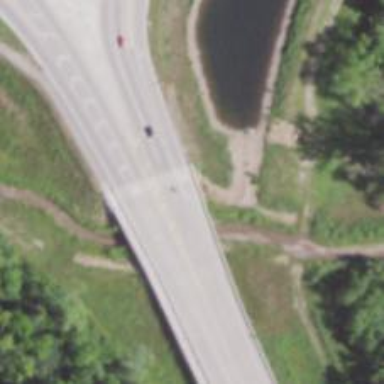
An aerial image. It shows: Bridge over primary link highway.